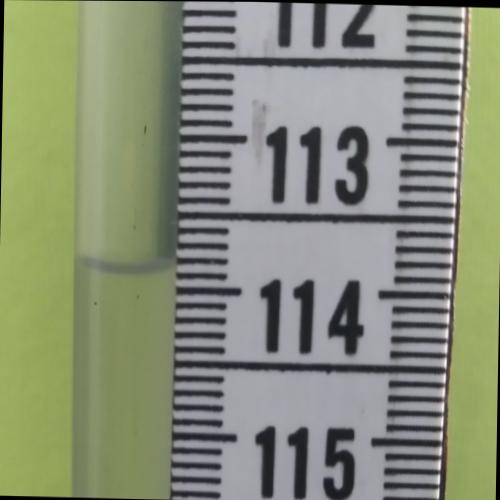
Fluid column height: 113.9 cm